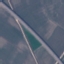
Land use / land cover: Highway